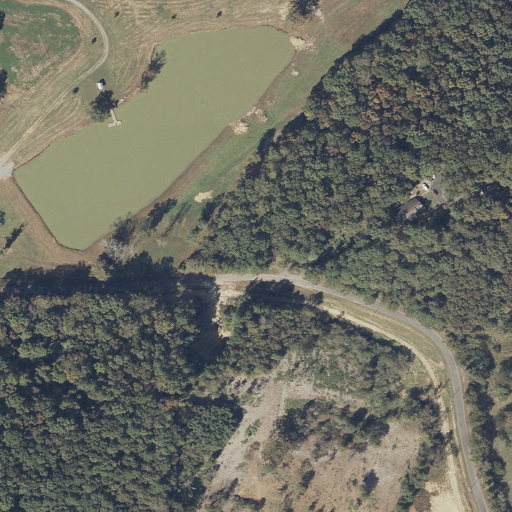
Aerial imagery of ridge(s) in Alabama named Ben Johnson Ridge containing deciduous forest, pasture, grassland, open development, open water, mixed forest, low intensity development, medium intensity development, and evergreen forest